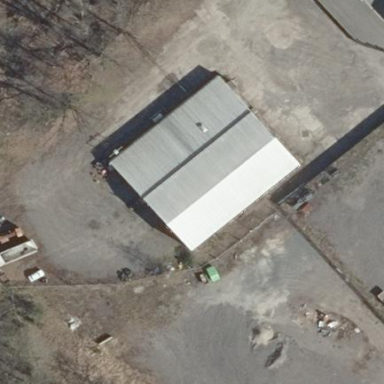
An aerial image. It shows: Part of building.